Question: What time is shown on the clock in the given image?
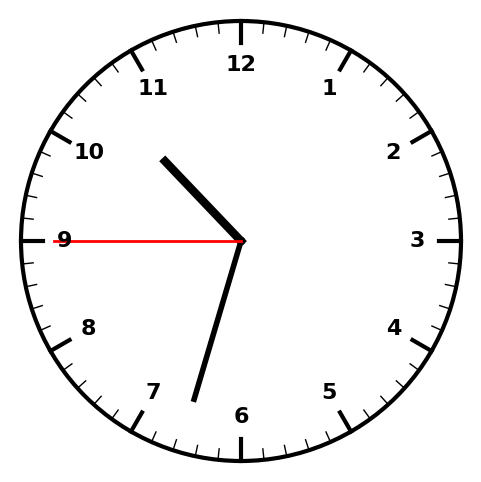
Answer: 10:32:45